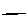
Label: line